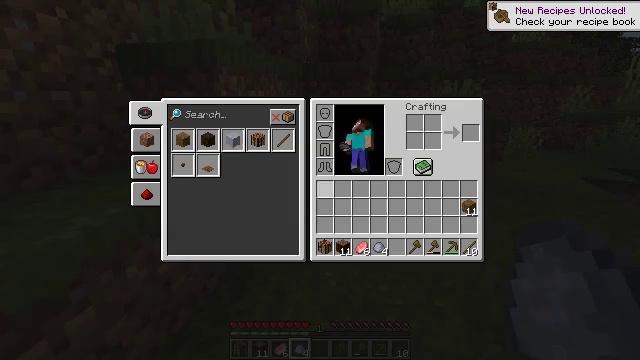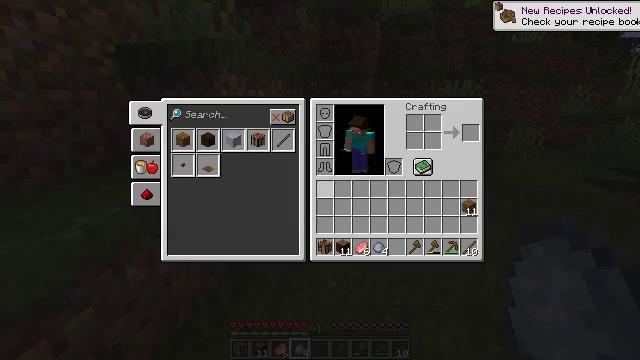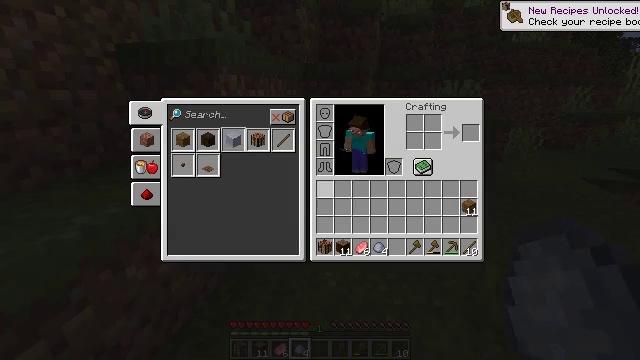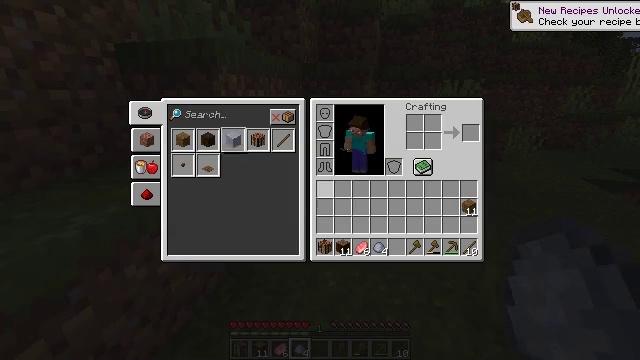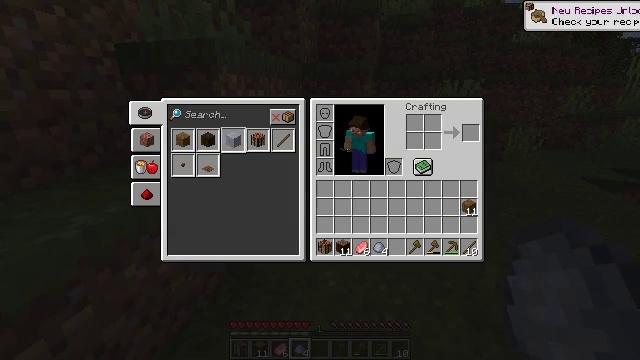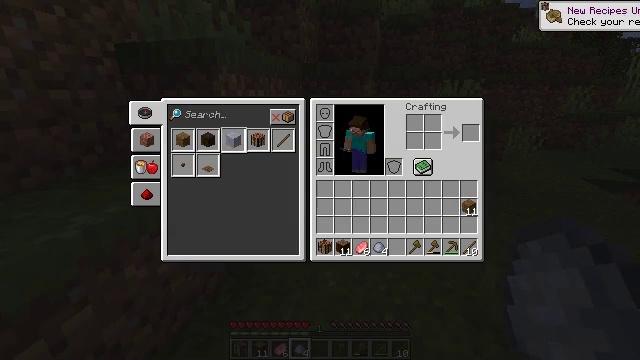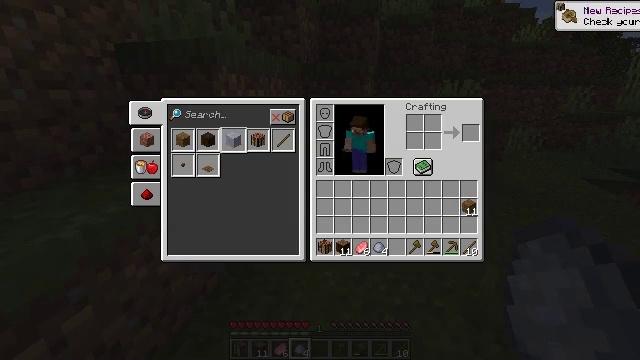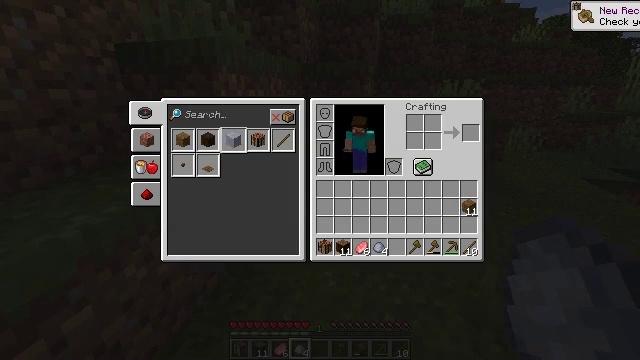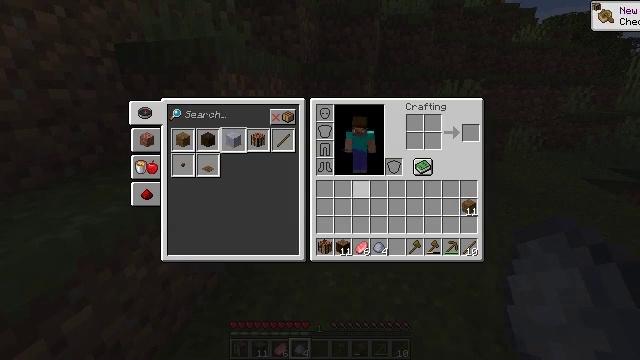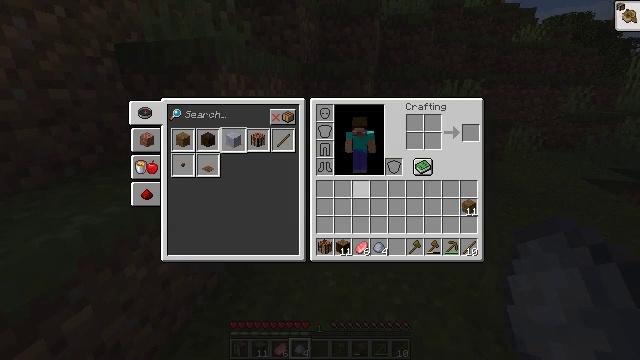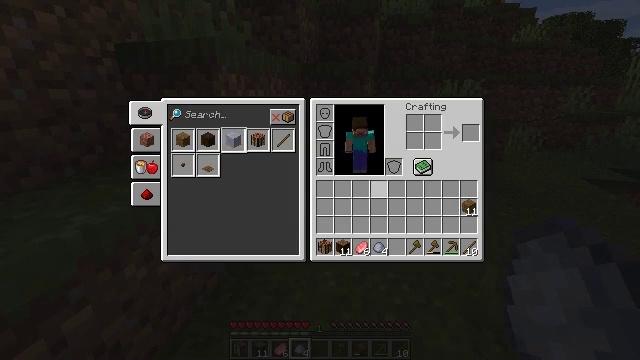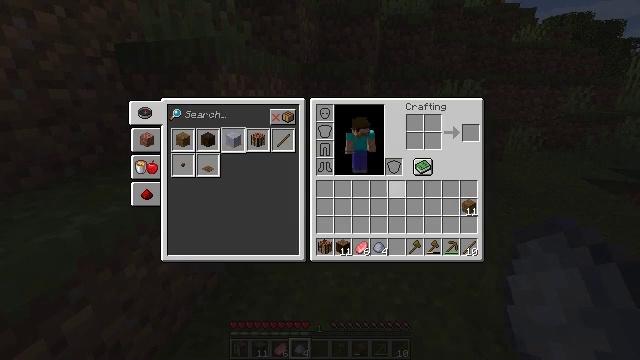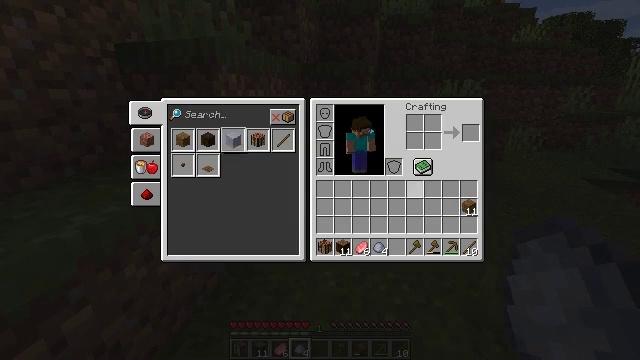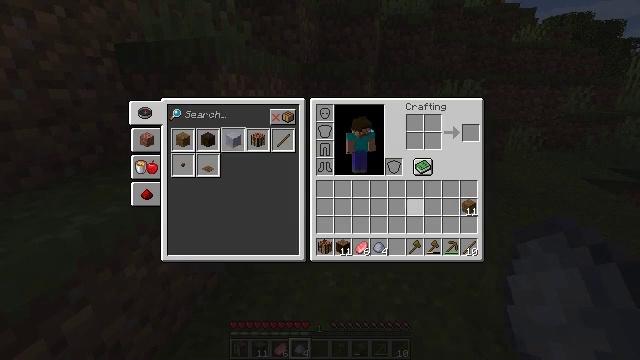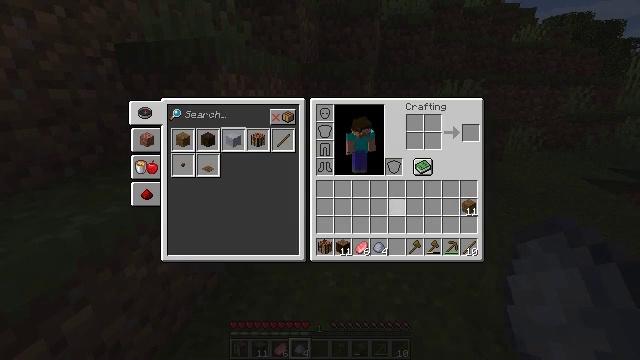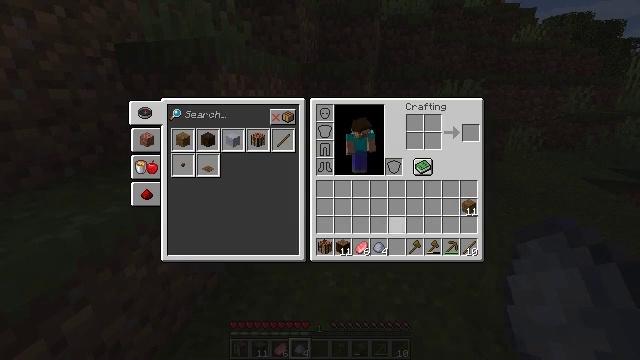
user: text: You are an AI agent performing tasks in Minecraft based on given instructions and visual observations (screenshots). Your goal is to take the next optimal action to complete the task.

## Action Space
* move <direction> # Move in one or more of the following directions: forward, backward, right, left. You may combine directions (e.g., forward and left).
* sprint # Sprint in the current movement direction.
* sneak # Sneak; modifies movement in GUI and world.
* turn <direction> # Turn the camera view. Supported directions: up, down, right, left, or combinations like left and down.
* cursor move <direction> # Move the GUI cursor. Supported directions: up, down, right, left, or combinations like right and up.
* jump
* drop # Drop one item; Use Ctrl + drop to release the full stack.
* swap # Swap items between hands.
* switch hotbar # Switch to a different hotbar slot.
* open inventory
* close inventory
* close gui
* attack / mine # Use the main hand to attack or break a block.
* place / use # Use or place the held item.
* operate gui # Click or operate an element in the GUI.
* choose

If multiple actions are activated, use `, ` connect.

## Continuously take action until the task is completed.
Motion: motion action
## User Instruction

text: Craft clay.
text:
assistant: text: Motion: open inventory
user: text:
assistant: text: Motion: open inventory
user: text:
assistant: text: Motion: open inventory
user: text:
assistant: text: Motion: no_op
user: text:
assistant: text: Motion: cursor move right
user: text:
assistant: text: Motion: cursor move right
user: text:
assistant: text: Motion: no_op
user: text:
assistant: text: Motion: no_op
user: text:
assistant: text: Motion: cursor move right and down
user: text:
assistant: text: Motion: cursor move right
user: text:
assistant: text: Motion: cursor move right
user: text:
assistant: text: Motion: no_op
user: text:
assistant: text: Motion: cursor move down
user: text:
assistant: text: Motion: cursor move down
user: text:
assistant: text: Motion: cursor move left and down
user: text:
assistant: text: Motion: cursor move down
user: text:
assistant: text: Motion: no_op
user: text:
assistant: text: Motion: no_op
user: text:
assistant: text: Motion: no_op
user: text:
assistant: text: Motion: no_op
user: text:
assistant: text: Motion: no_op
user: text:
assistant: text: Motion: operate gui
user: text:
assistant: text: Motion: operate gui
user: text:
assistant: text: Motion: operate gui
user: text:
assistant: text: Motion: cursor move up
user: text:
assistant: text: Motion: cursor move up
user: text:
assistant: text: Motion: cursor move up
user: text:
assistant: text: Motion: cursor move right and up
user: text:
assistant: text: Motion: no_op
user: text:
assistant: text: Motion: no_op